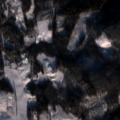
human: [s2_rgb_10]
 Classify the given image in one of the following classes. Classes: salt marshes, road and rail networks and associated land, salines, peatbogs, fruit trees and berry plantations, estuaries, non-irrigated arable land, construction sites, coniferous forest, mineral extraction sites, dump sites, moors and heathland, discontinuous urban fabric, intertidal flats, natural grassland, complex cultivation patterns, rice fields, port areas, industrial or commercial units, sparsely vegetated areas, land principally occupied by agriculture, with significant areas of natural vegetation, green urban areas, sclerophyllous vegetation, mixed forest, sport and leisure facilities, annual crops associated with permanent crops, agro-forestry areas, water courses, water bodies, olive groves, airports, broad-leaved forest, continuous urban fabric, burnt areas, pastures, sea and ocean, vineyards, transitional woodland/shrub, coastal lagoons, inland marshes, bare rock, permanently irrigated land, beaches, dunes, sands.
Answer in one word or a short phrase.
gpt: non-irrigated arable land, land principally occupied by agriculture, with significant areas of natural vegetation, broad-leaved forest, coniferous forest, mixed forest, transitional woodland/shrub